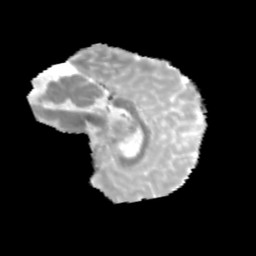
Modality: MD
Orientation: sagittal
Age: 12
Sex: male
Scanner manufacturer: siemens
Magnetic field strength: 3 T
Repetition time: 3.8 s
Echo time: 0.07 s